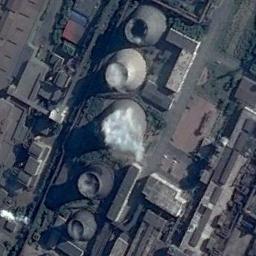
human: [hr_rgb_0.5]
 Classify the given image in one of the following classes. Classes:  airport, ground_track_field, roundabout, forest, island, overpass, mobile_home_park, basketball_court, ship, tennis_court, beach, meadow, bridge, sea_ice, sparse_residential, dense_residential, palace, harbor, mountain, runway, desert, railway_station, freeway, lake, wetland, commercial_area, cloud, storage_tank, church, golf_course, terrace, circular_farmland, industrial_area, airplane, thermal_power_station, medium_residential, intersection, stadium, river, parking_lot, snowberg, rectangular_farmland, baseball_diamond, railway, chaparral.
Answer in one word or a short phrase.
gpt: thermal_power_station